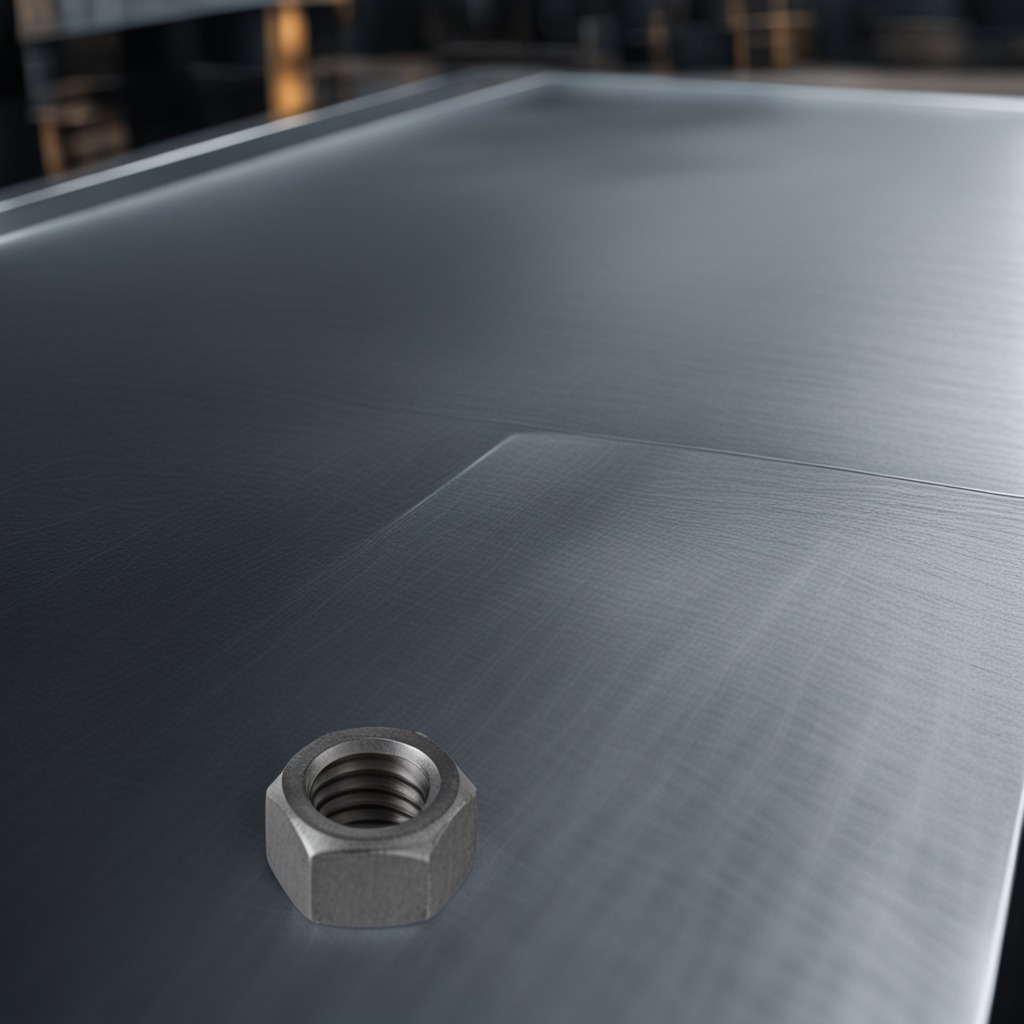
A metal nut is lying on a cold steel table in a mining workshop.